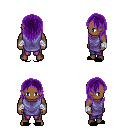
a pixel art fantasy rpg character, male body template, human, dark skin, chain tabard jacket, magenta pants, purple long hairstyle, white cloth bandages, black slippers, four views (front, back, left, right), 2x2 character sprite sheet, small pixel art, hard edges, no anti-aliasing